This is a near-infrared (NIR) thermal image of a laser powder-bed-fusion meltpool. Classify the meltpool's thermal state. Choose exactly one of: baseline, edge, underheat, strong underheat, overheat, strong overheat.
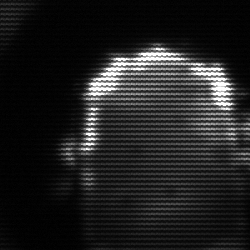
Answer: baseline